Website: bh-photo
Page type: customer-info-address
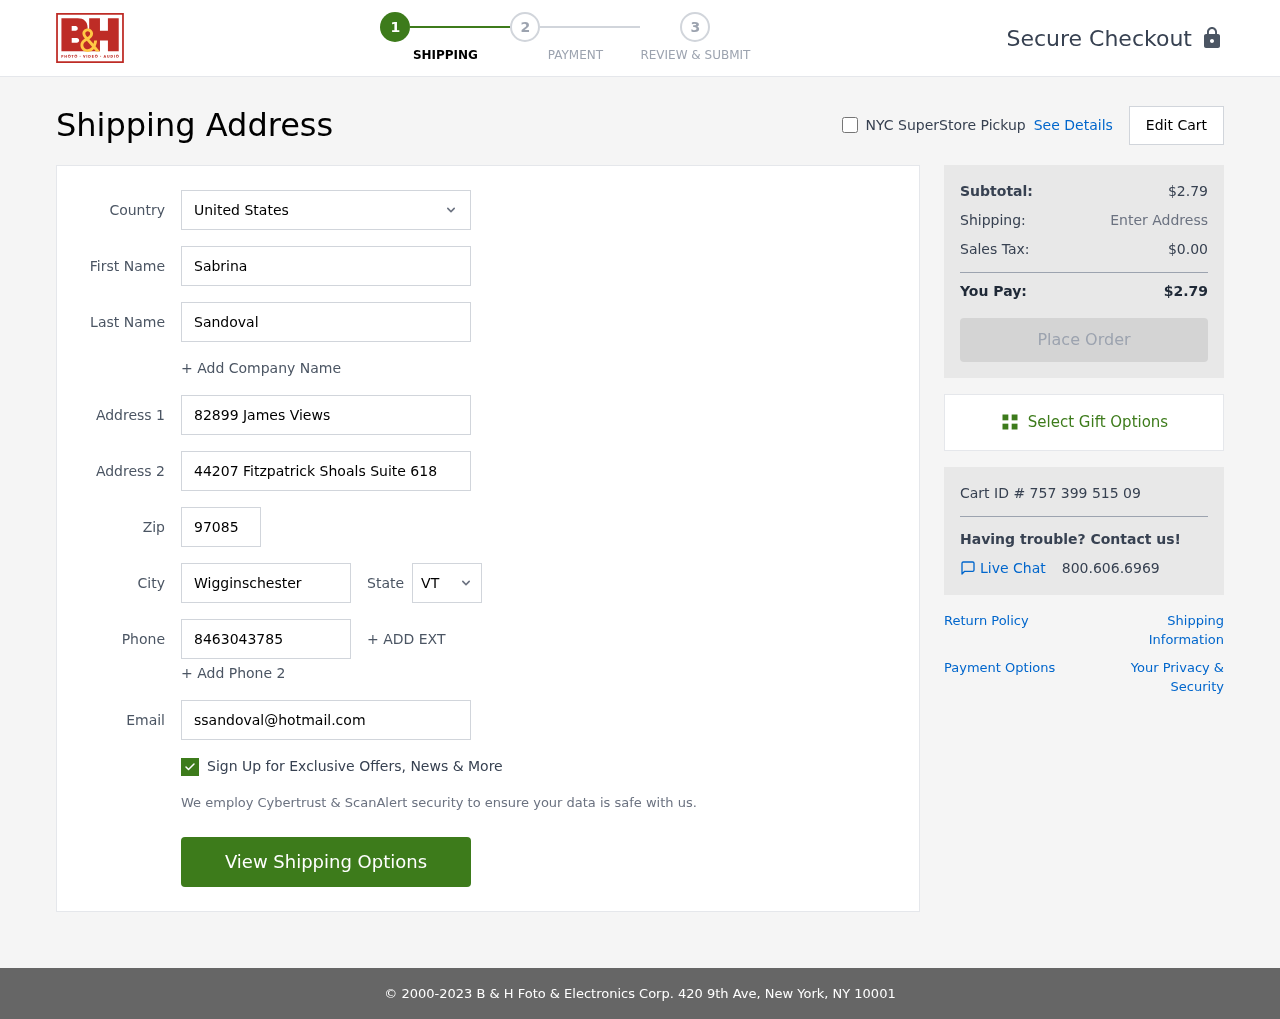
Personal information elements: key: PII_CITY
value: Wigginschester
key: PII_COUNTRY
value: United States
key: PII_EMAIL
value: ssandoval@hotmail.com
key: PII_FIRSTNAME
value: Sabrina
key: PII_LASTNAME
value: Sandoval
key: PII_PHONE
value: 8463043785
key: PII_POSTCODE
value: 97085
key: PII_STATE_ABBR
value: VT
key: PII_STREET
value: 82899 James Views
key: PII_STREET2
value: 44207 Fitzpatrick Shoals Suite 618
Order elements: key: ORDER_SUBTOTAL
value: $2.79
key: ORDER_TAX
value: $0.00
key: ORDER_TOTAL
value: $2.79
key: ORDER_ID
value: Cart ID # 757 399 515 09